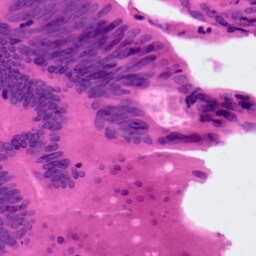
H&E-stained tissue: Colon